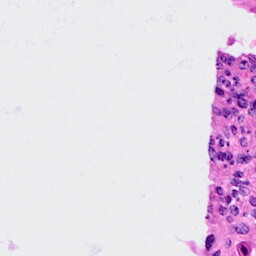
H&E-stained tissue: Cervix